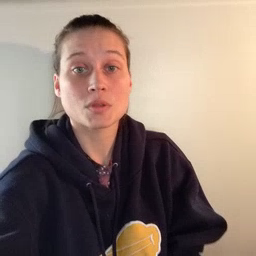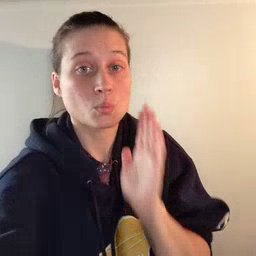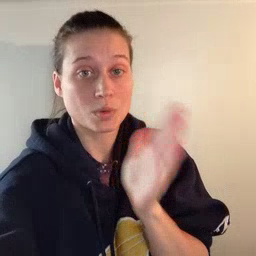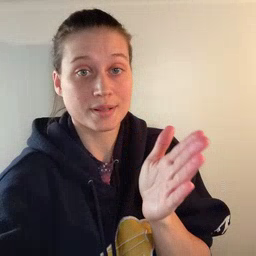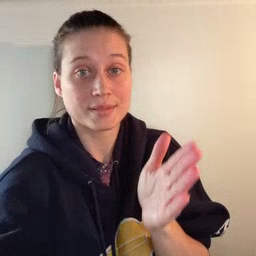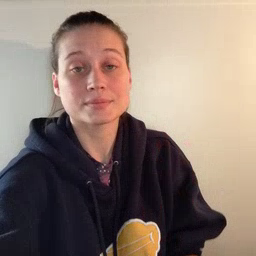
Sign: will